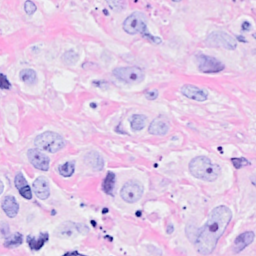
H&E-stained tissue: Breast